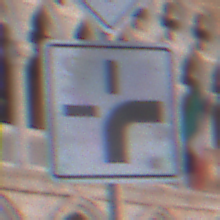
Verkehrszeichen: VerlaufVorfahrtsstrasse3
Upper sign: Vorfahrtsstrasse
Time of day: SunriseSunset
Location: Outdoor (Urban)
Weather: Clear
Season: NotSpecified
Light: Natural